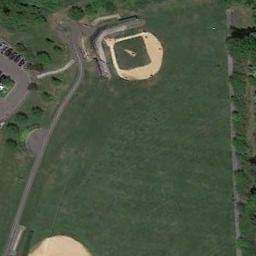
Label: baseball_diamond